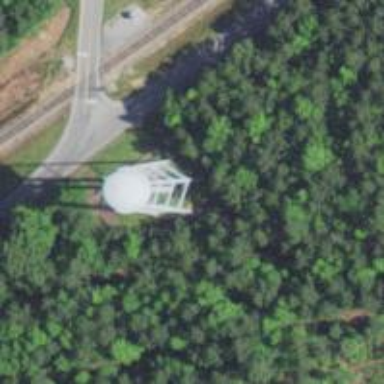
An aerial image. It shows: Water tower that is man-made.